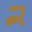
Label: 2